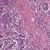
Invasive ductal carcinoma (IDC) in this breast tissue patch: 1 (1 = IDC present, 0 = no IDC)